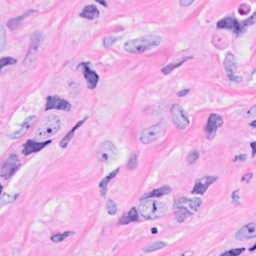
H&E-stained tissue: Breast